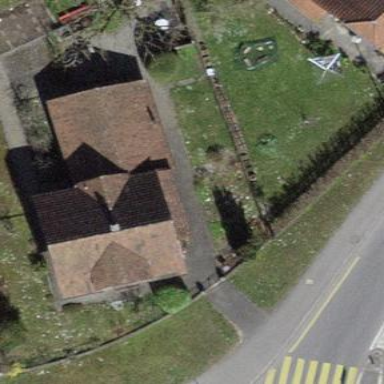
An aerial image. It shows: Detached building.